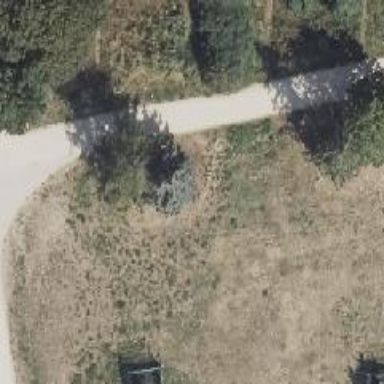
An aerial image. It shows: Evergreen needle-leaved tree.